Lunar surface albedo tile
Center latitude: 34.05
Center longitude: -10.623
Resolution (meters per pixel, mean): 156.83
Tile area (km^2): 25463.57
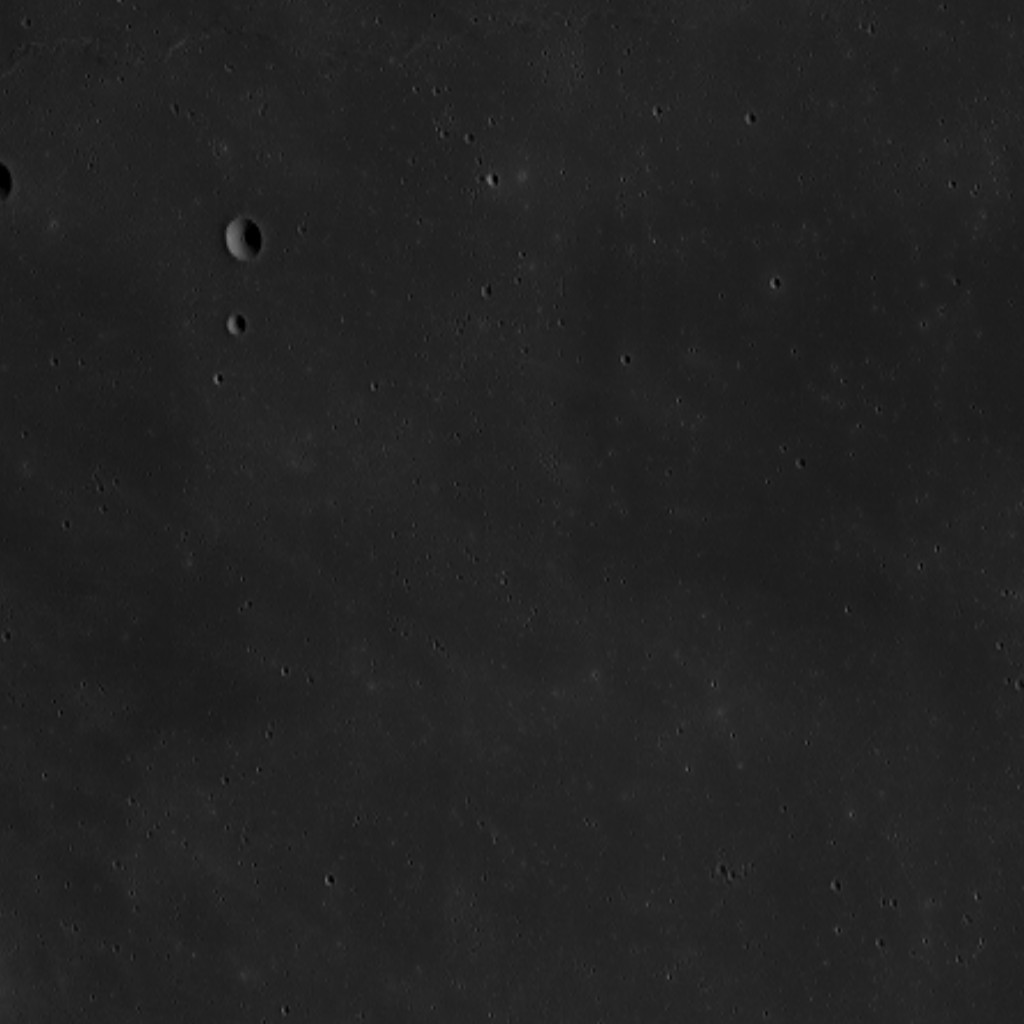